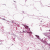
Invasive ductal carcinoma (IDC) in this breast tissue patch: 0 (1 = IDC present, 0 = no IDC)